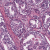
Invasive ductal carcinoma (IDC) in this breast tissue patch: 0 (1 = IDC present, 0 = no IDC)